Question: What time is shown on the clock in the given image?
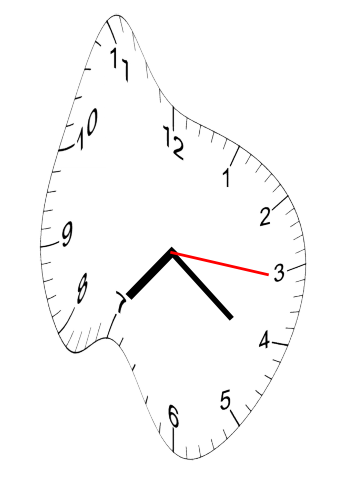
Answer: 07:21:16